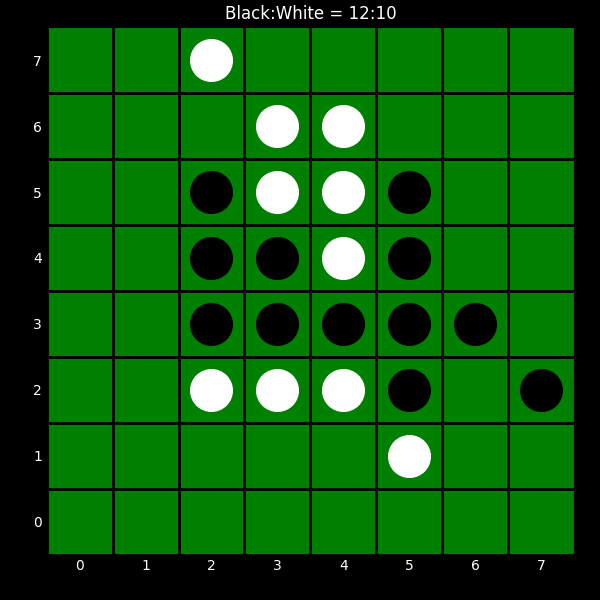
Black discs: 12
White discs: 10